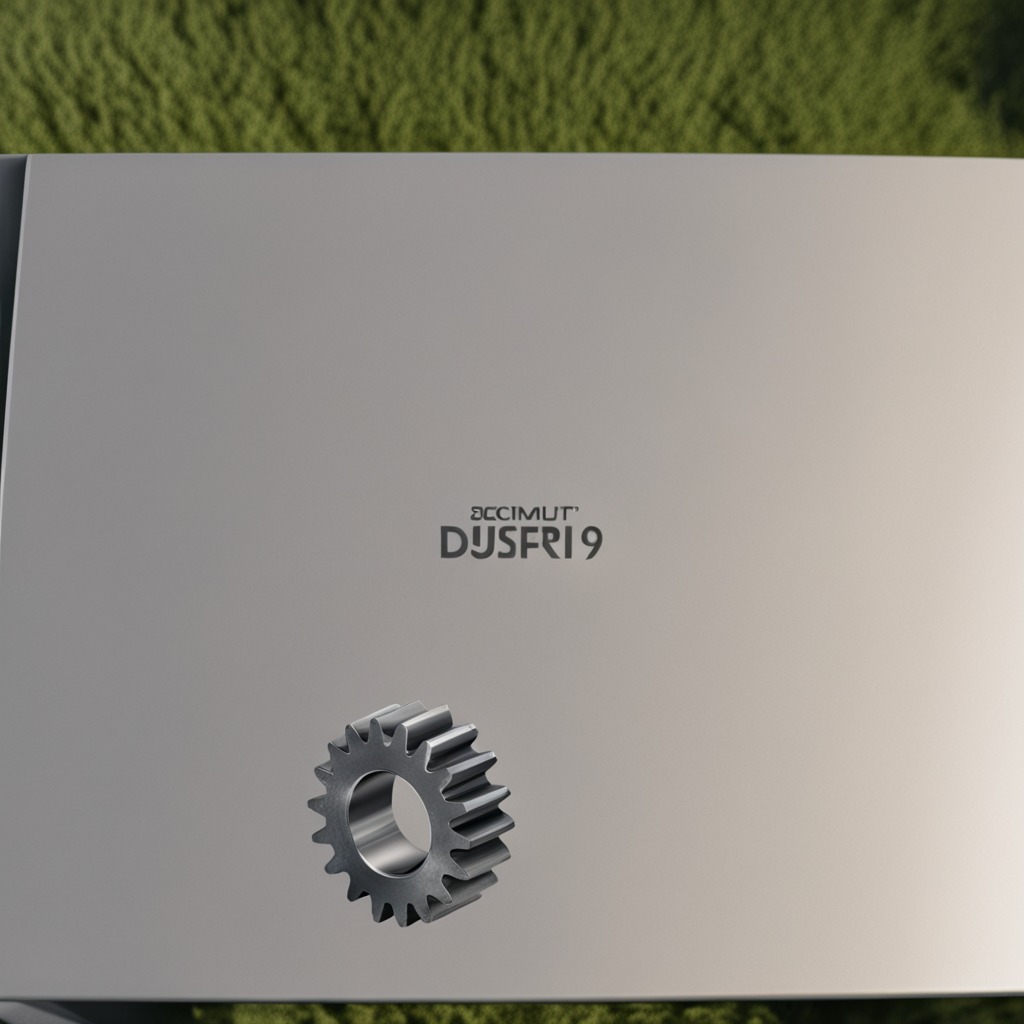
A steel gear with teeth is lying on the textured surface.